Question: I am in the process of optimizing my code for my n-body simulator, and when profiling my code, have seen this:

These two lines,
---
'''
float diffX = (pNode->CenterOfMassx - pBody->posX);
float diffY = (pNode->CenterOfMassy - pBody->posY);
'''
Where 'pNode' is a pointer to a object of type 'Node' that I have defined, and contains (with other things) 2 floats, 'CenterOfMassx' and 'CenterOfMassy'
Where 'pBody' is a pointer to a object of type 'Body' that I have defined, and contains (with other things) 2 floats, 'posX' and 'posY'.
---
take the same amount of time, but do not. In fact the first line accounts for 0.46% of function samples, but the second accounts for 5.20%.
Now I can see the second line has 3 instructions, and the first only has one.
My question is why do these do the same thing but in practice to different things?
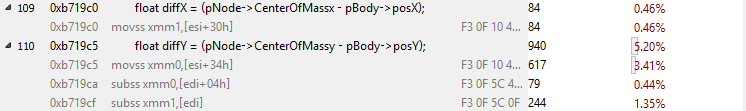
Answer: As previously stated, profiler is listing only one assembly instruction with the first line, but three with the second line. However, because the optimizer can move code around a lot, this isn't very meaningful. It looks like the code is optimized to load all of the values into registers first, and then perform the subtractions. So it performs an action from the first line, then an action from the second line (the loads), followed by an action from the first line and an action from the second line (the subtractions). Since this is difficult to represent, it just does a best approximation of which line corresponds to which assembly code when displaying the disassembly inline with the code.
Take note that the first load is executed and may still be in the CPU pipeline when the next load instruction is executing. The second load has no dependence on the registers used in the first load. However, the first subtraction does. This instruction requires the previous load instruction to be far enough in the pipeline that the result can be used as one of the operands of the subtraction. This will likely cause a stall in the CPU while the pipeline lets the load finish.
All of this really reinforces the concept of memory optimizations being more important on modern CPUs than CPU optimizations. If, for example, you had loaded the required values into registers 15 instructions earlier, the subtractions might have occurred much quicker.
Generally the best thing you can do for optimizations is to keep the cache fresh with the memory you are going to using, and making sure it gets updated as soon as possible, and not right before the memory is needed. Beyond that, optimizations are .
Of course, all of this is further complicated by modern CPUs that might look ahead 40-60 instructions for <URL>
To optimize this further, you might consider using a library that does vector and matrix operations in an optimized manner. Using one of these libraries, it might be possible to use two vector instructions instead of 4 scalar instructions.